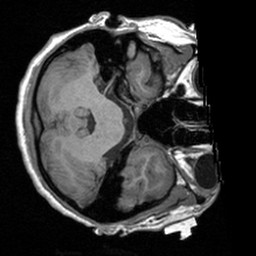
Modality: T1w
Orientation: axial
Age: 19
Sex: female
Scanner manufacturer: siemens
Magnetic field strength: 3 T
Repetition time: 1.9 s
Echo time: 0.00226 s